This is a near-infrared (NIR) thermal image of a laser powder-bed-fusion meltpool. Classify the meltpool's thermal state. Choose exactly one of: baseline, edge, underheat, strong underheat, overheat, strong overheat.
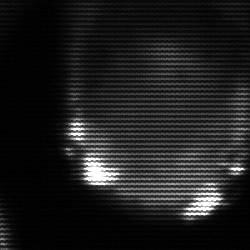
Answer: edge